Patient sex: F
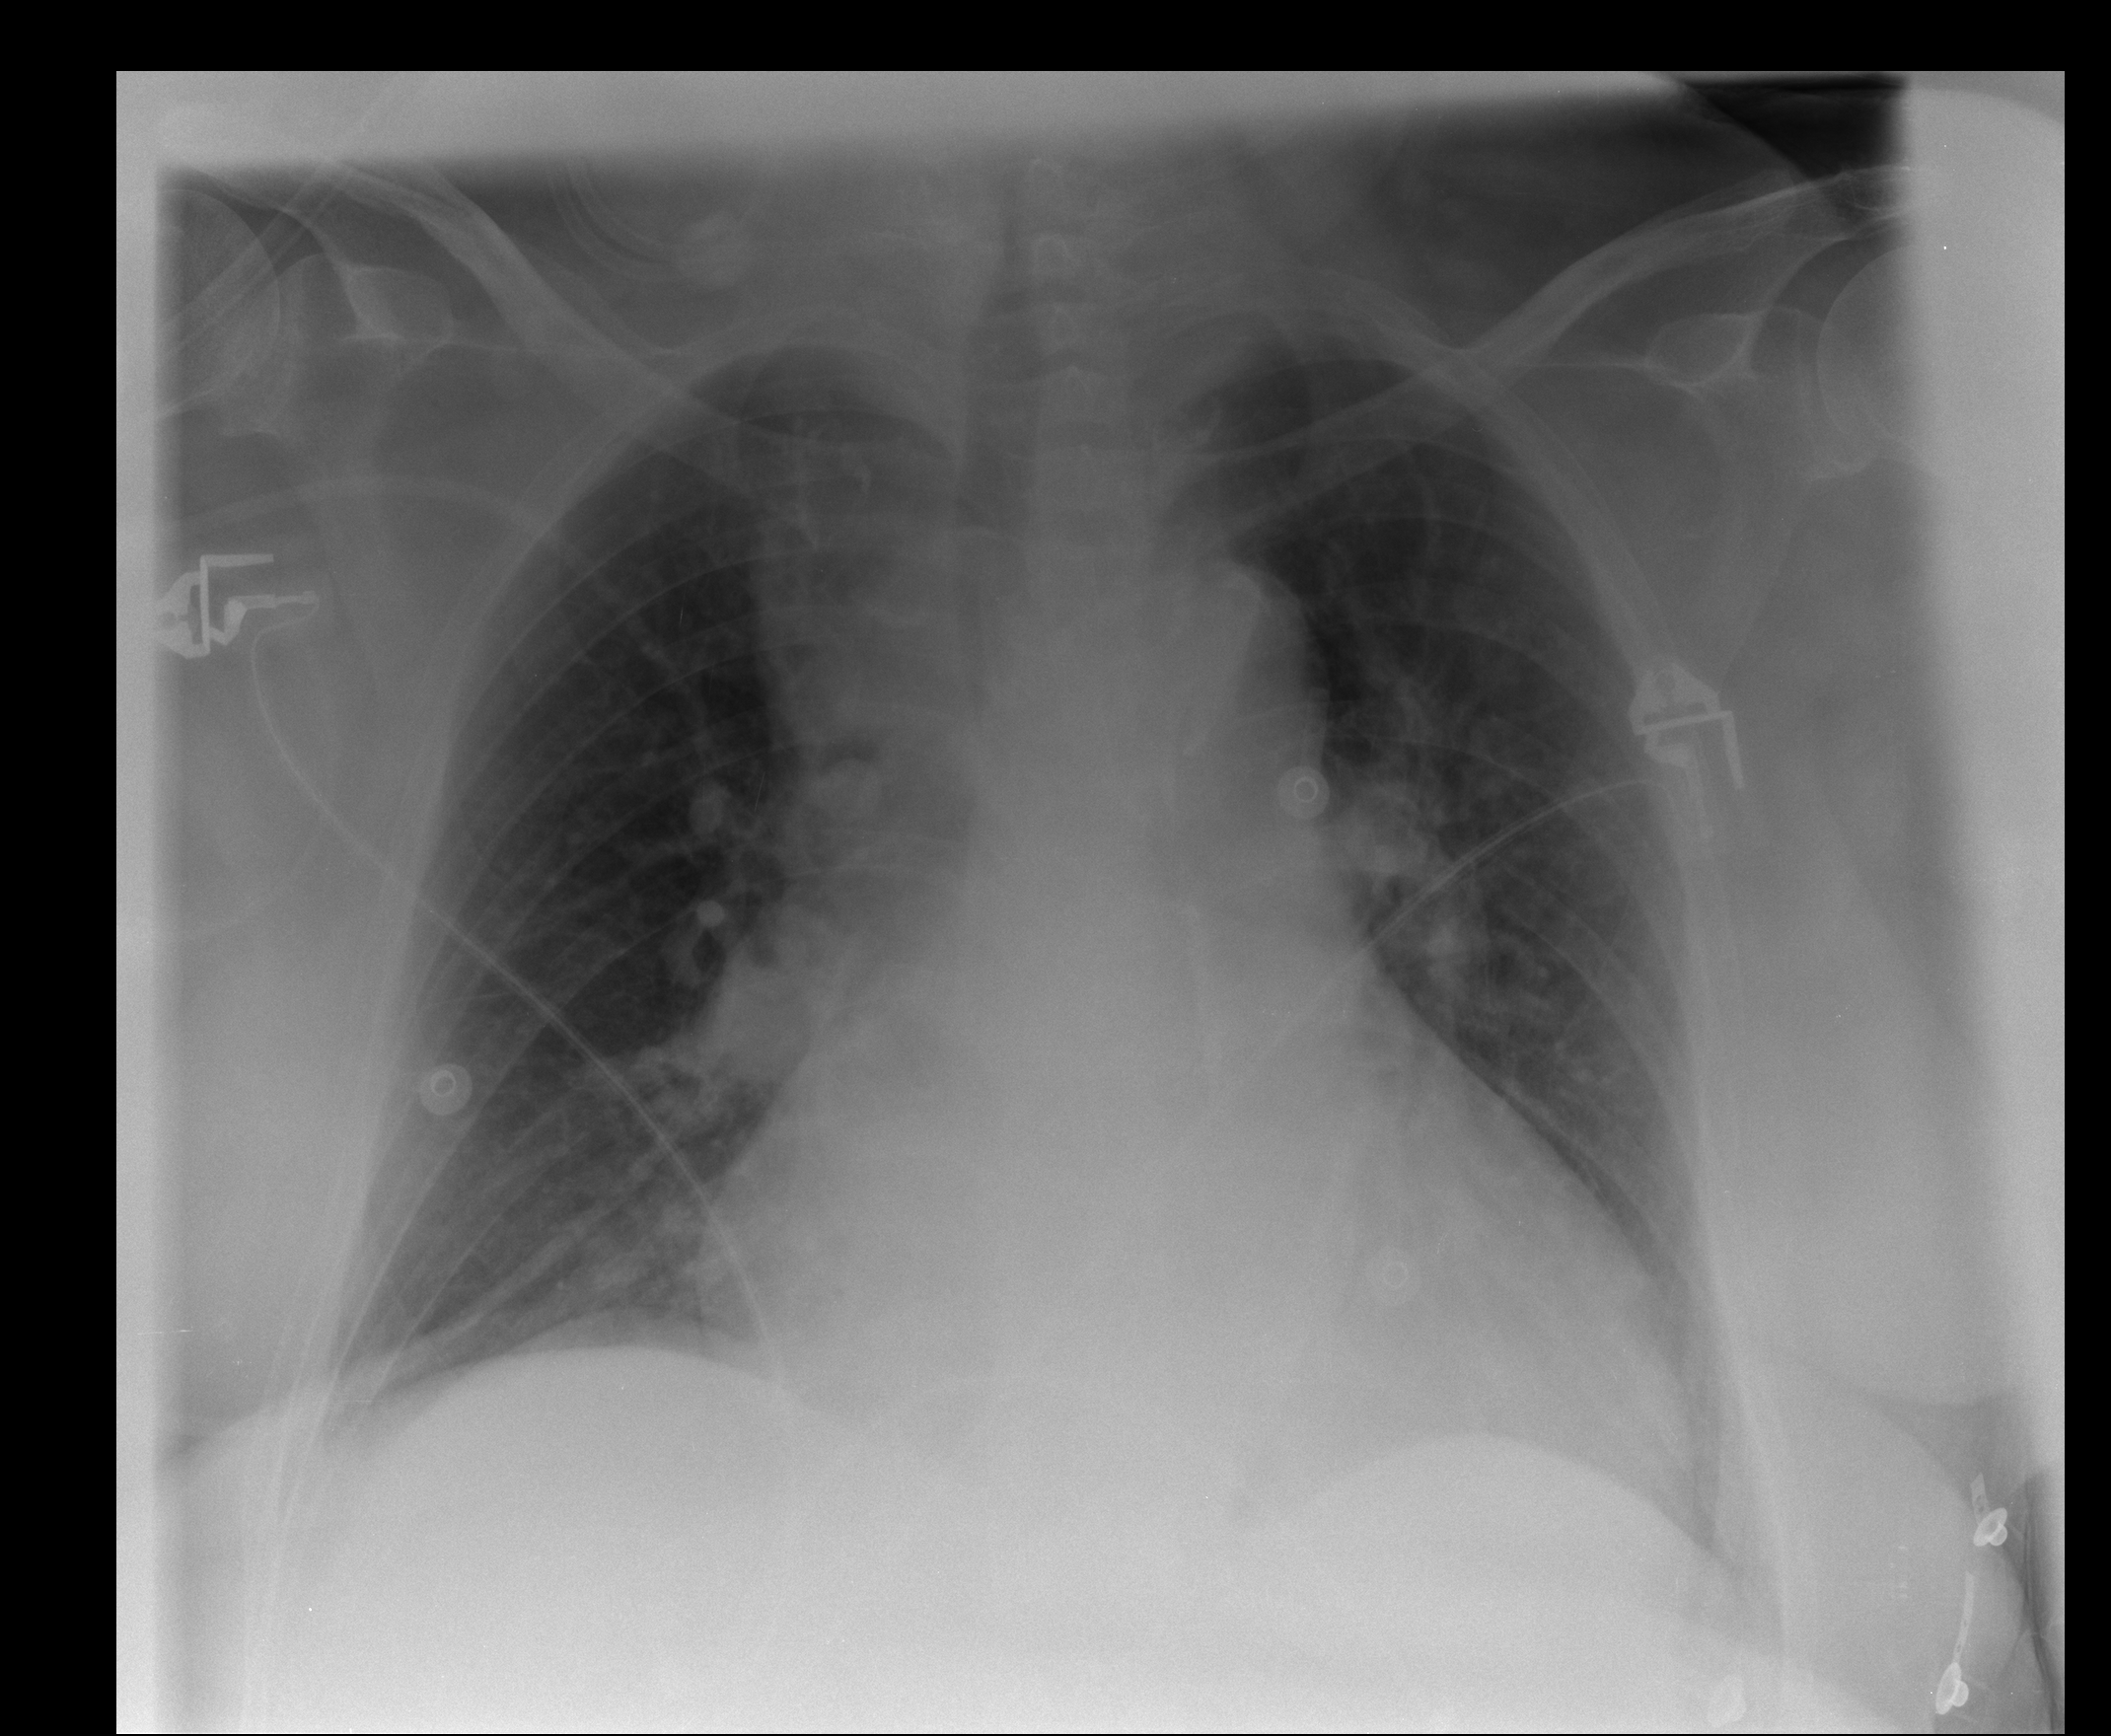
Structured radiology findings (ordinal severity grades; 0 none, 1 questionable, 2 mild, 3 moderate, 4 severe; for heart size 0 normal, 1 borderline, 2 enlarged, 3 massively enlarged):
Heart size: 0
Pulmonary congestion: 2
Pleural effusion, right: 2
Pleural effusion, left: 2
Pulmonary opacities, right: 0
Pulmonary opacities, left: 0
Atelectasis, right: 2
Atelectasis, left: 2